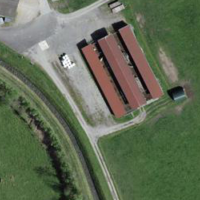
EUNIS habitat code: 40
Species observed at this site:
Tringa ochropus
Motacilla cinerea
Cyanistes caeruleus
Alopochen aegyptiaca
Sturnus vulgaris
Chloris chloris
Falco peregrinus
Aegithalos caudatus
Lanius collurio
Sylvia atricapilla
Columba palumbus
Muscicapa striata
Phylloscopus collybita
Luscinia megarhynchos
Gallinula chloropus
Parus major
Milvus migrans
Milvus milvus
Phoenicurus ochruros
Garrulus glandarius
Corvus corax
Motacilla alba
Acrocephalus scirpaceus
Periparus ater